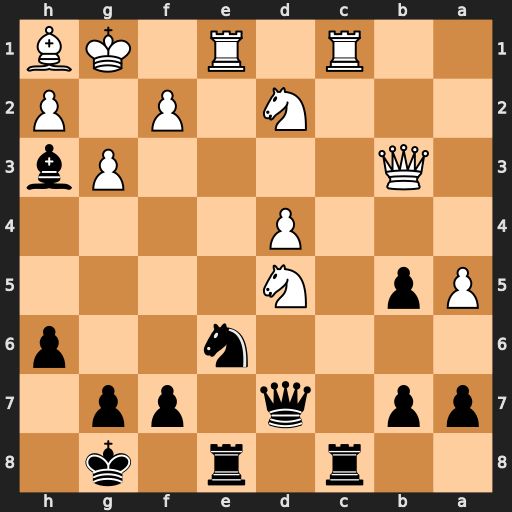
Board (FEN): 2r1r1k1/pp1q1pp1/4n2p/Pp1N4/3P4/1Q4Pb/3N1P1P/2R1R1KB
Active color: b
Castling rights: -
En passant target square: -
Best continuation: Rxc1 Rxc1 Nxd4 Qd1 Ne2+ Qxe2 Rxe2